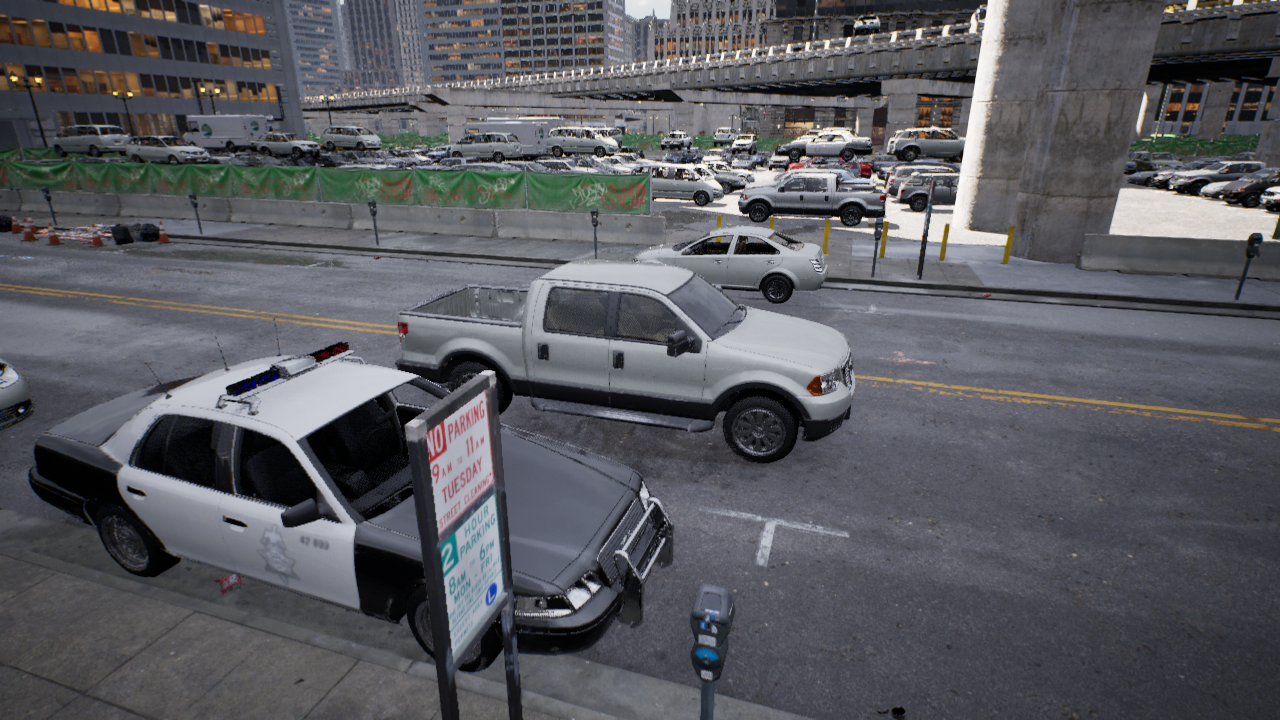
Venue: downtown
Lighting: clear day
Vehicle rig: pickup